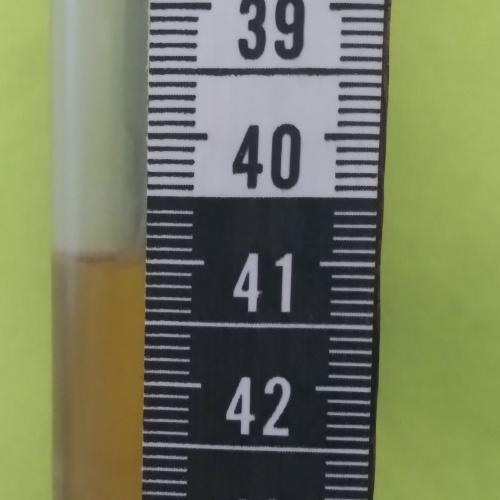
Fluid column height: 41.0 cm